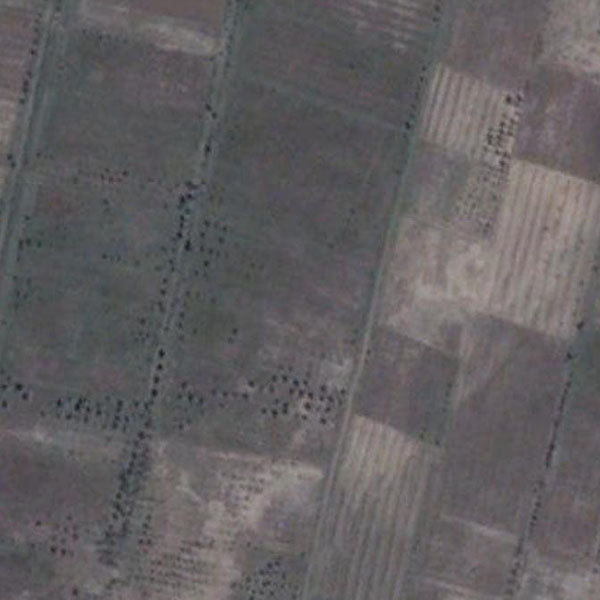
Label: Farmland